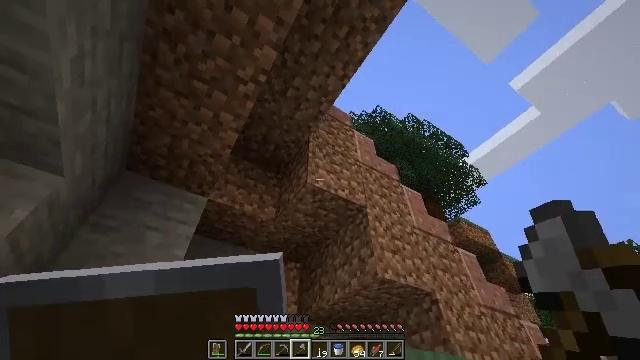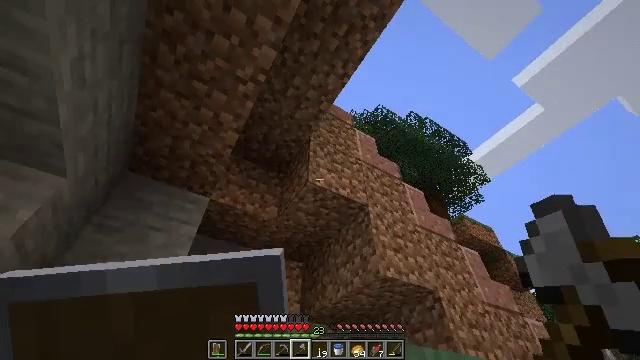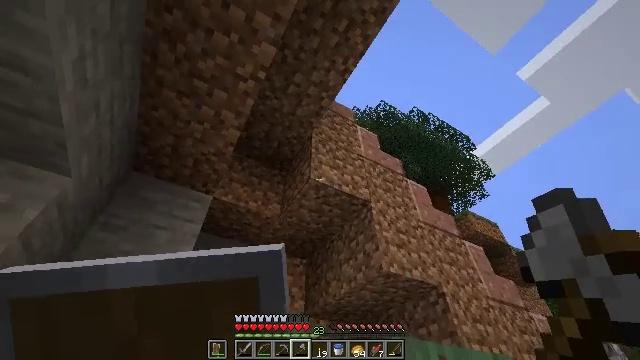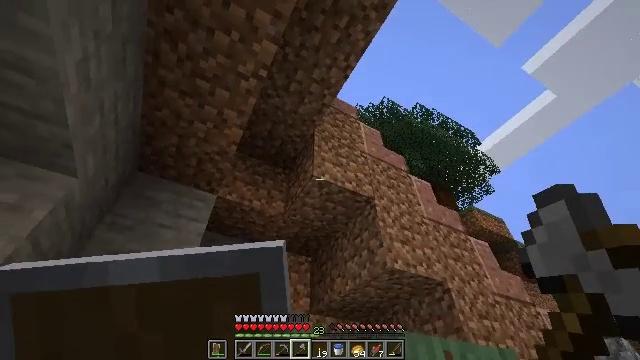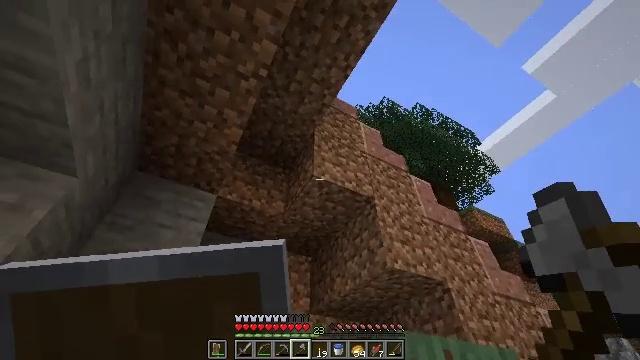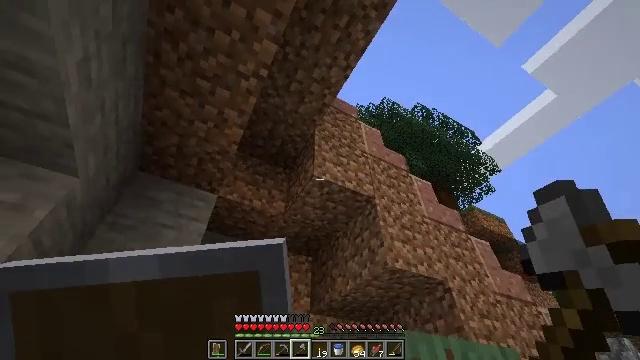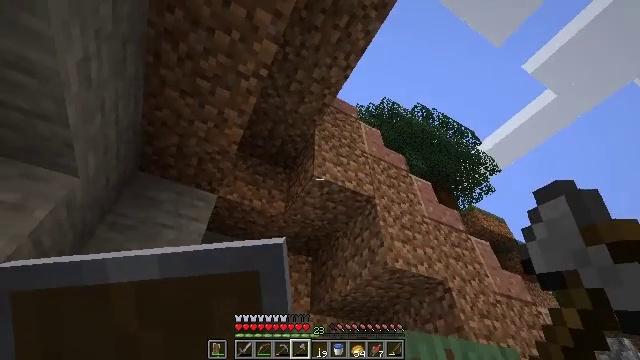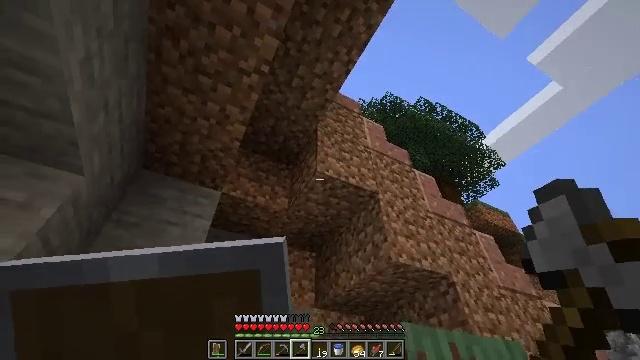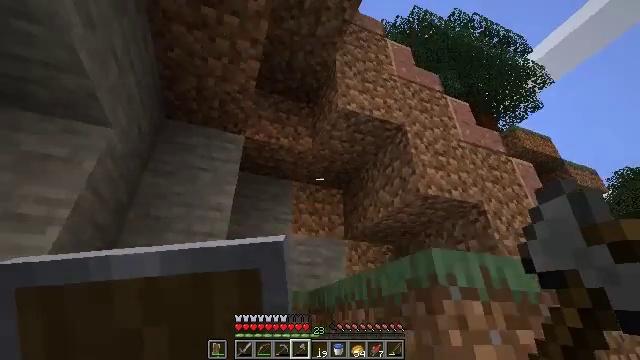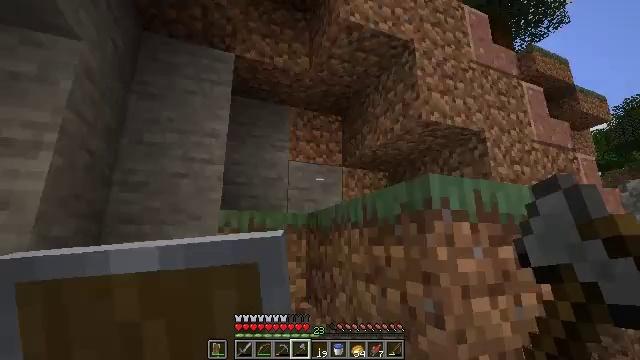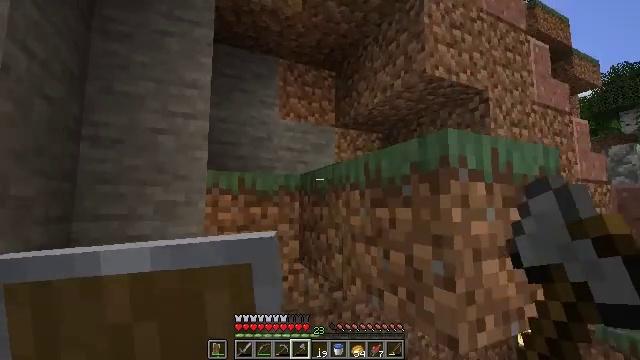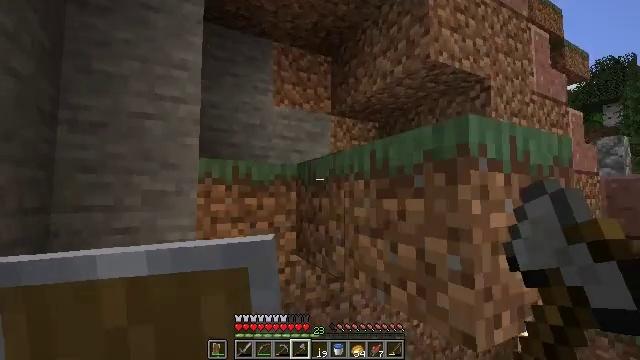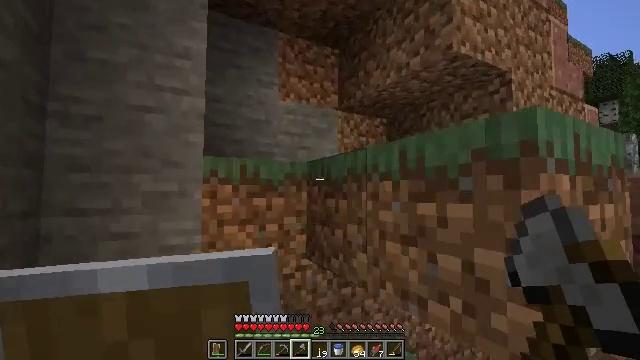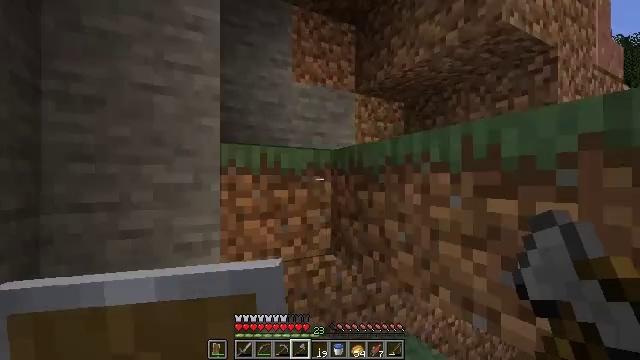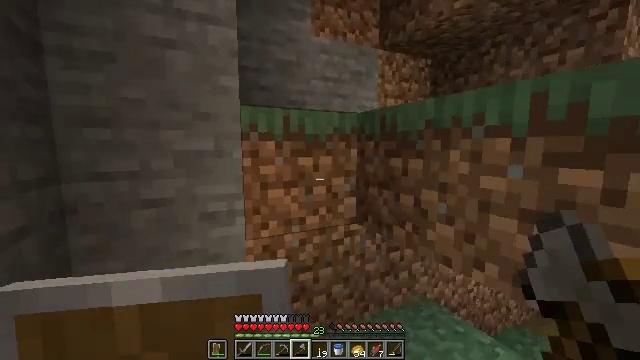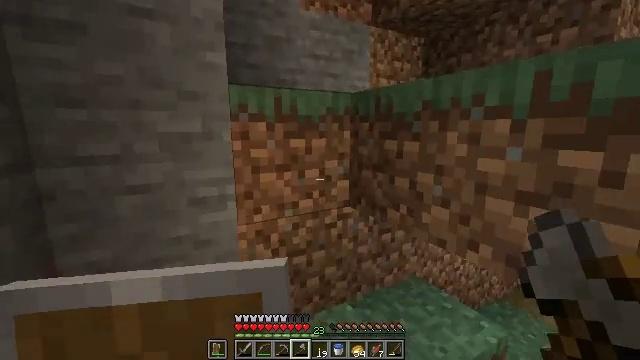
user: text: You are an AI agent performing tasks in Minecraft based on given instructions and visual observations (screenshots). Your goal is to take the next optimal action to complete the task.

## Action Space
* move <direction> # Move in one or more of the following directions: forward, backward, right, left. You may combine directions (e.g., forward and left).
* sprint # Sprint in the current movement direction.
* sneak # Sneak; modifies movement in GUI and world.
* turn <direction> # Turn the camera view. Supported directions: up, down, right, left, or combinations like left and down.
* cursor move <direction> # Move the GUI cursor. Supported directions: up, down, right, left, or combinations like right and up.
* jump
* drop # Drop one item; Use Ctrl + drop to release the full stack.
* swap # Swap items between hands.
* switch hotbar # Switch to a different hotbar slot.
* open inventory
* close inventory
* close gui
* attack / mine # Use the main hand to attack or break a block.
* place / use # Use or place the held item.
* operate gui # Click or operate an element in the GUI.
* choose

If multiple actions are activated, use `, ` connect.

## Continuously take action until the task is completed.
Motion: motion action
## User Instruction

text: Make gold nugget using the gold ingot.
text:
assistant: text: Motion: no_op
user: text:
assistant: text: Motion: turn left
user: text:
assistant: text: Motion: turn left
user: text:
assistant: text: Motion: no_op
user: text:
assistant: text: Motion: no_op
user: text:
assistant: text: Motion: no_op
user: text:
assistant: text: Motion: no_op
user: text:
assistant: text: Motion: move forward, turn left and down
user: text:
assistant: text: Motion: move forward and move left, turn down
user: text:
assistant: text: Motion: move forward and move left, turn right and down
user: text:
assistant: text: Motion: move forward and move left, turn right and down
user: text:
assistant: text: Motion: move forward and move left
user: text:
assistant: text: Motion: move forward and move left, turn down
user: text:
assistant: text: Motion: move forward and move left, turn left and down
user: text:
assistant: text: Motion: move forward and move left, turn right and down
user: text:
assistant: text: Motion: move forward and move left, turn right and up
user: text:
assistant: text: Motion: move forward and move left, turn right and up
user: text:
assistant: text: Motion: move forward and move left, turn right and up
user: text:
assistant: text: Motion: move forward and move left, turn right and up
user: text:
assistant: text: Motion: move forward and move left, turn right and up
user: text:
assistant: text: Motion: move forward and move left, turn right and up
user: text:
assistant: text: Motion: move left, turn right and up
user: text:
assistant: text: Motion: move left, turn right and up
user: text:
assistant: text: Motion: move back and move left, turn right and up
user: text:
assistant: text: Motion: move back and move left, turn right and up
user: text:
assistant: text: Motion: move back, turn right
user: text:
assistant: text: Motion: turn right and down
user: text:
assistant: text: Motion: turn right and down
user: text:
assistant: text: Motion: turn right and down
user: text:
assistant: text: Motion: turn right